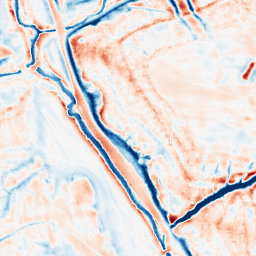
Category: edge_preserving
Decomposition family: bilateral
Decomposition parameters: d: 21
sigma_color: 25
sigma_space: 25
Upsampling method: sinc_blackman
Upsampling parameters: scale: 4
kernel_size: 8
Upsampling scale: 4